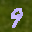
Label: 9